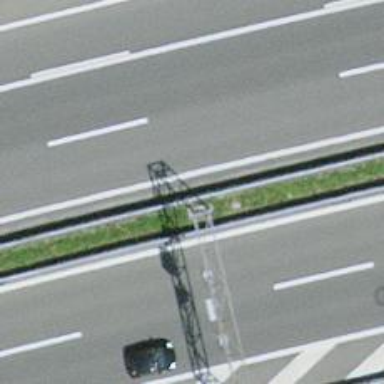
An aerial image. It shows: Gantry with signals.